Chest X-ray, AP view. Patient: 64 years old, sex F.
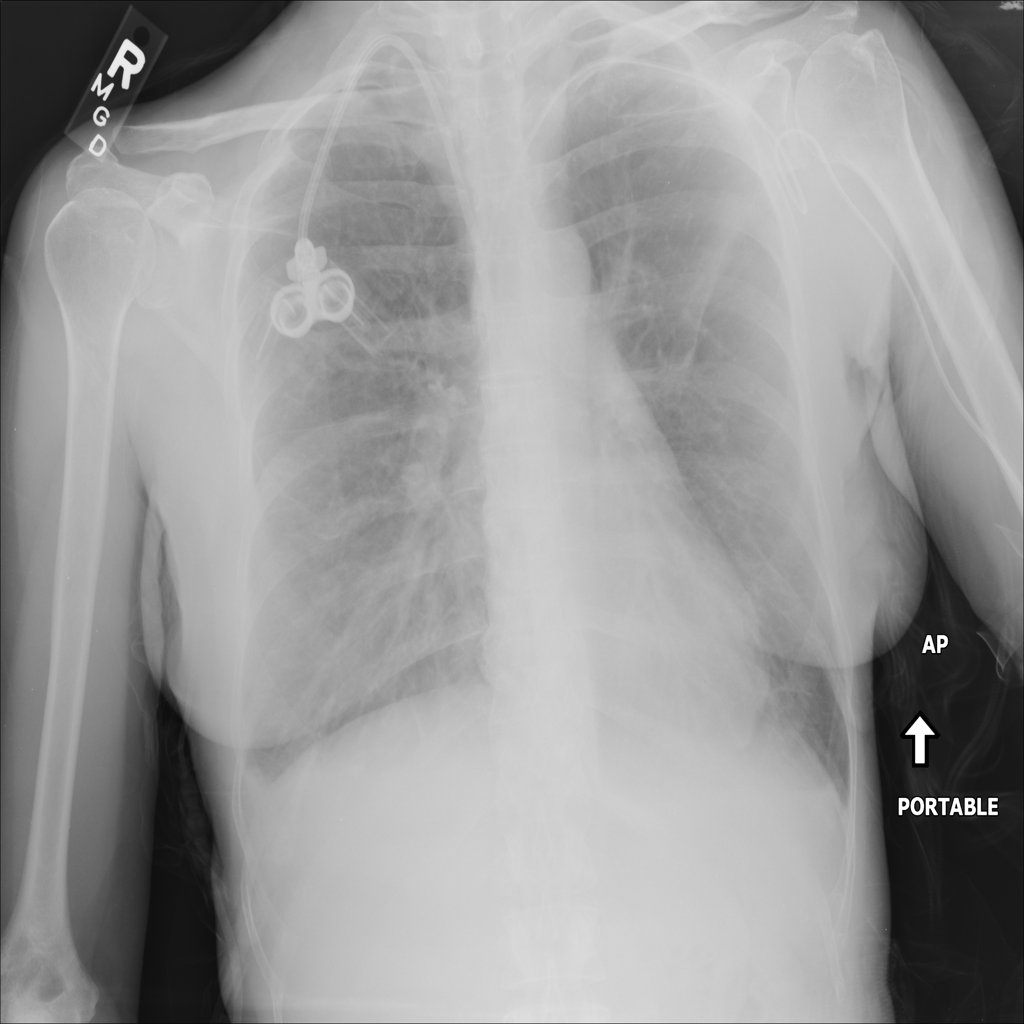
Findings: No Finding